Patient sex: F
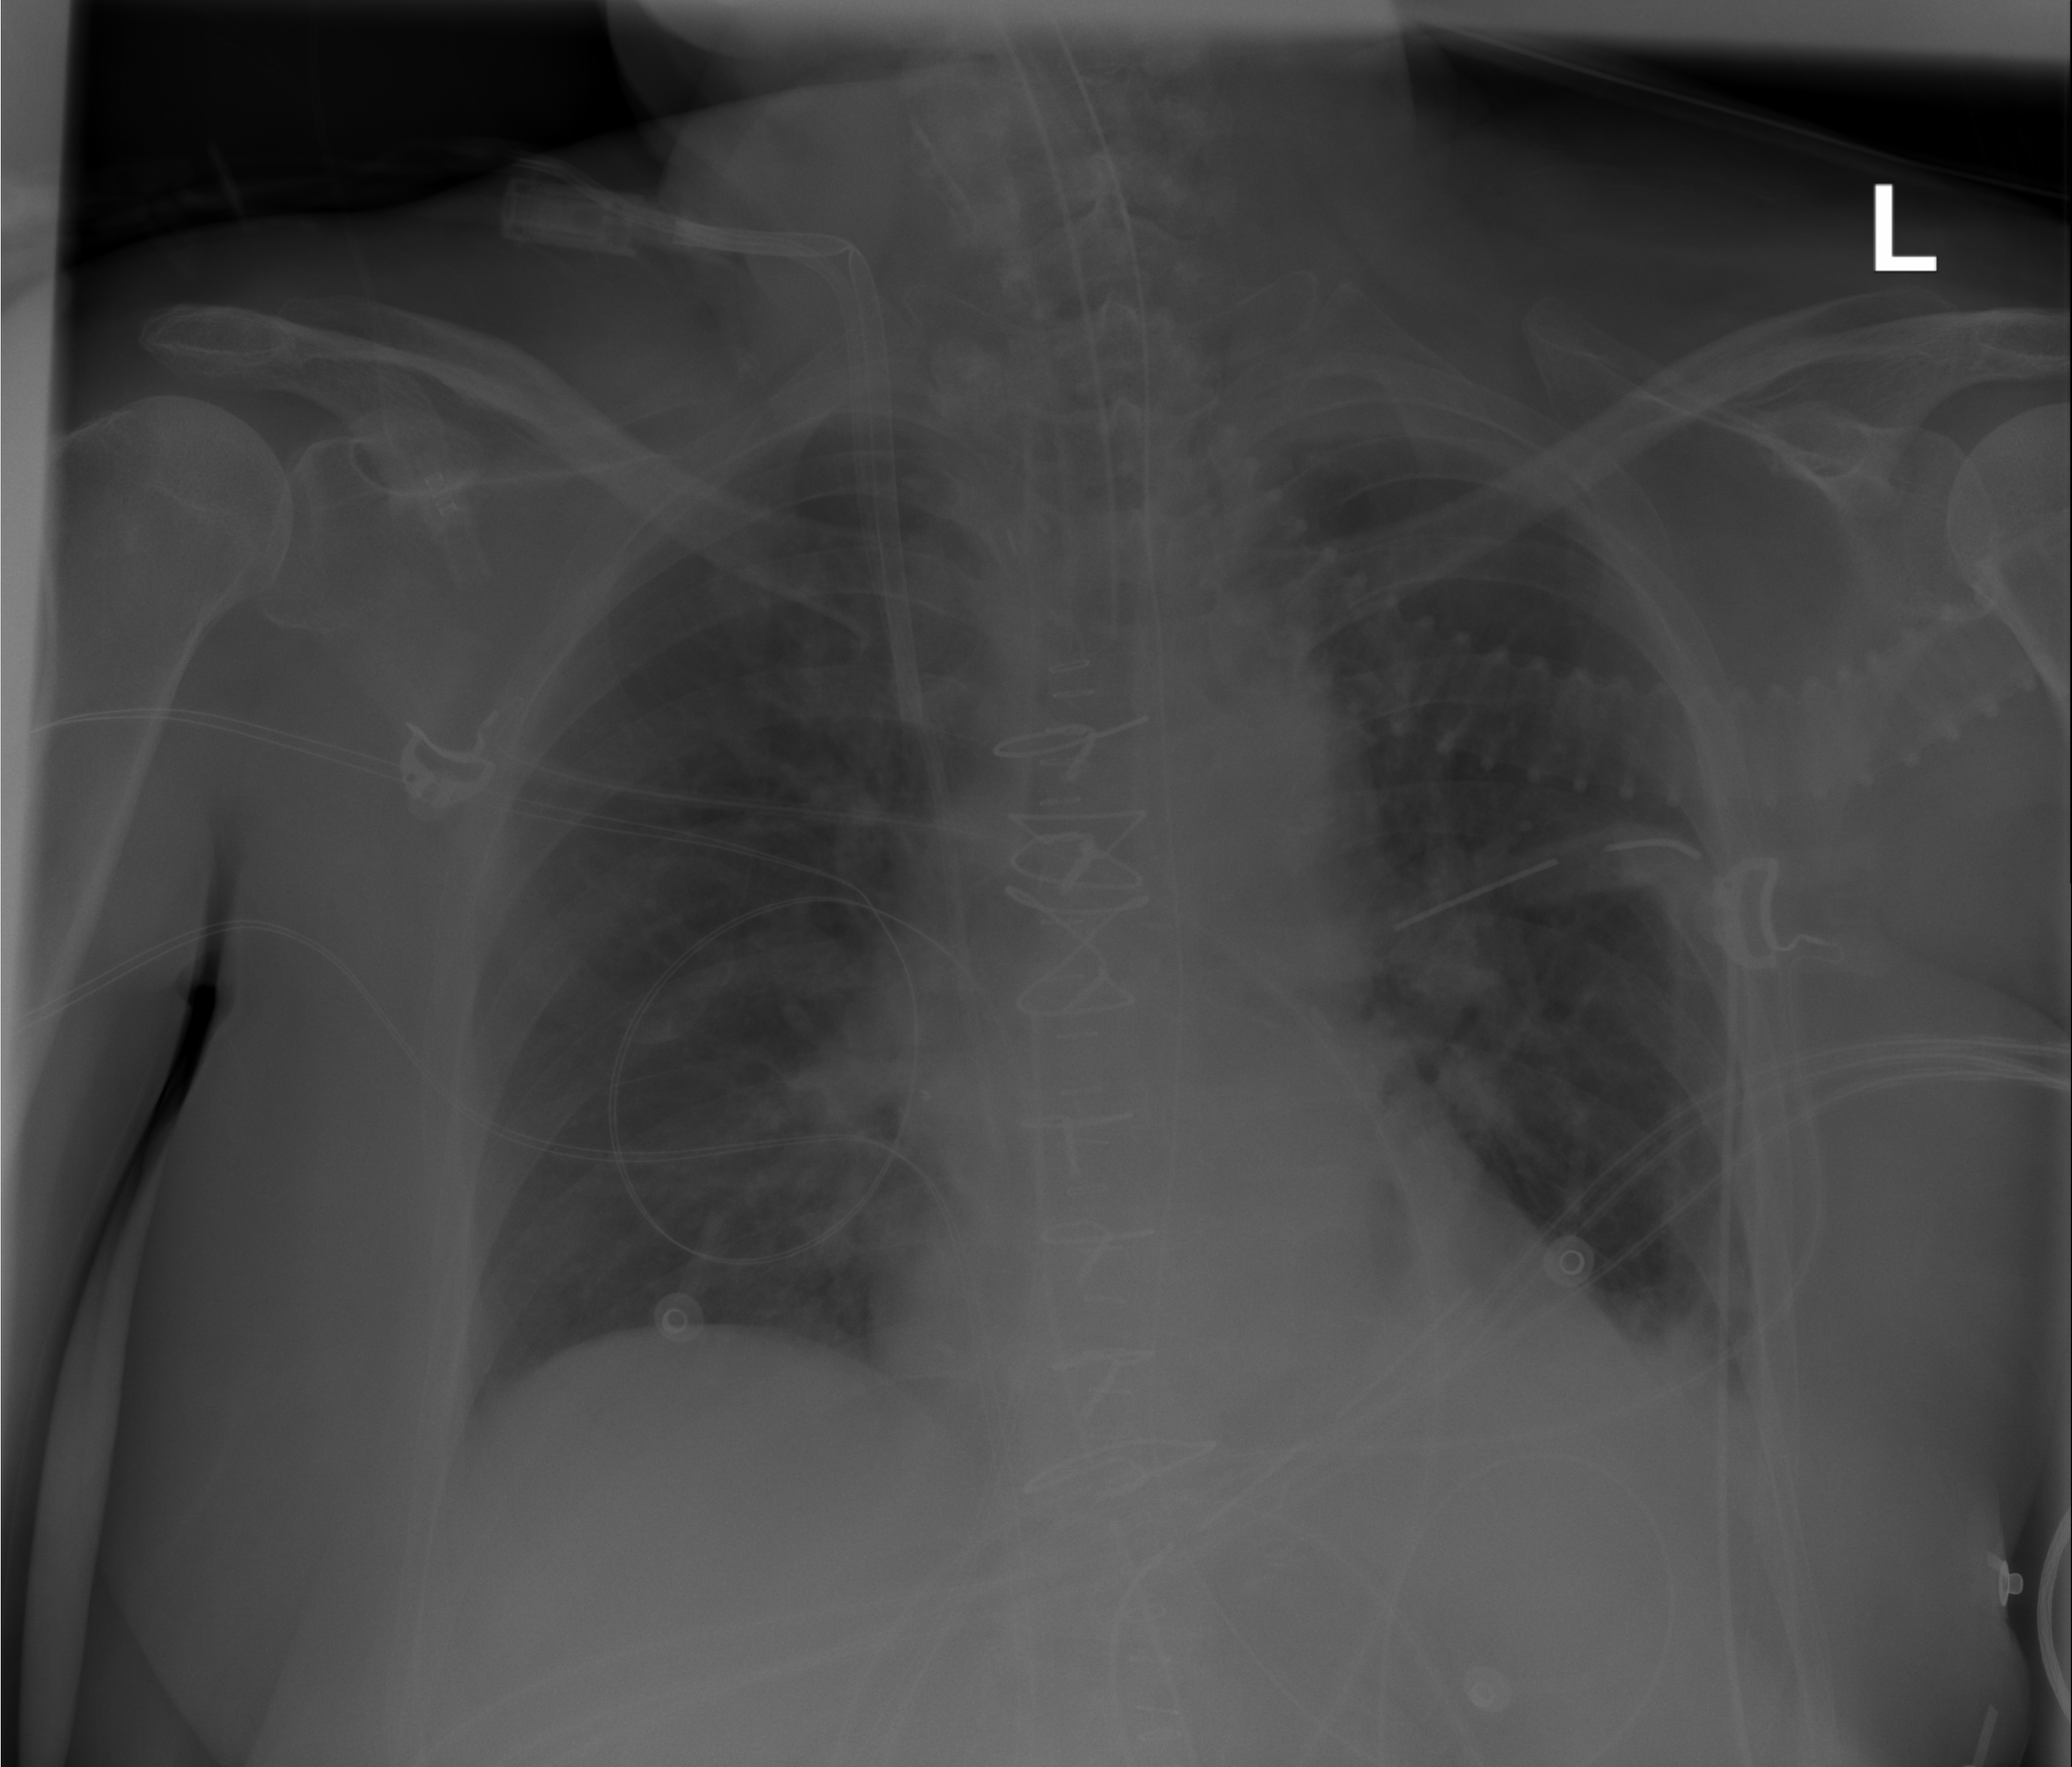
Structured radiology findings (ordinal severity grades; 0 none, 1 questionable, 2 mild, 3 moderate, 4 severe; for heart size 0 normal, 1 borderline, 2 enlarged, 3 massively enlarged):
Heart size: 0
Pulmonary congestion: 0
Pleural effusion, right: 0
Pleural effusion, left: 0
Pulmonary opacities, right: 0
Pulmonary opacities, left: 0
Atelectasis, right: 0
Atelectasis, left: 2